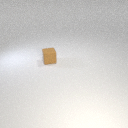
small brown rubber cube